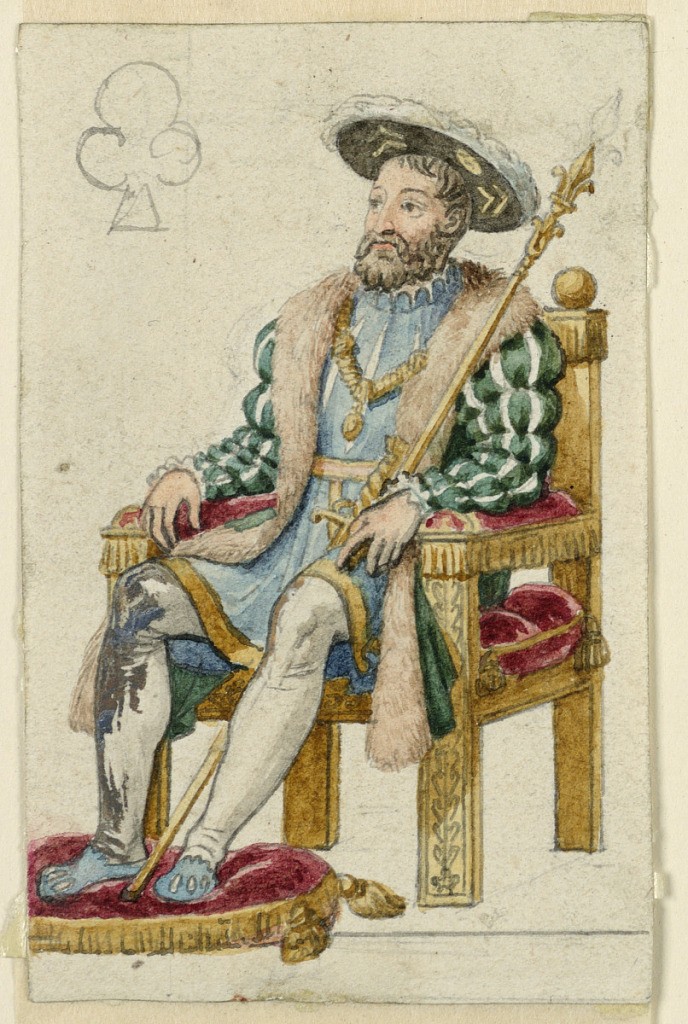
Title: Design for a Playing Card: King of Clubs
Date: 1825–1850
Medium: Graphite, brush and watercolor, silver on paper
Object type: Playing Card
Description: King Henry IV is shown obliquely, sitting in an armchair holding the mace.